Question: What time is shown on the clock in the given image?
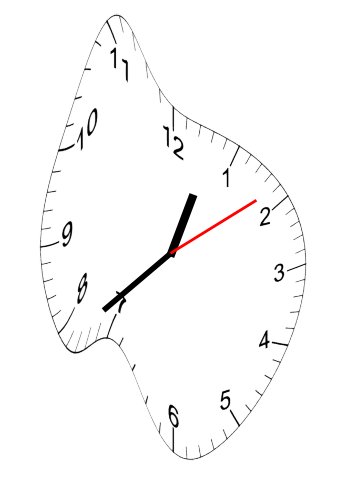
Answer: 12:38:09